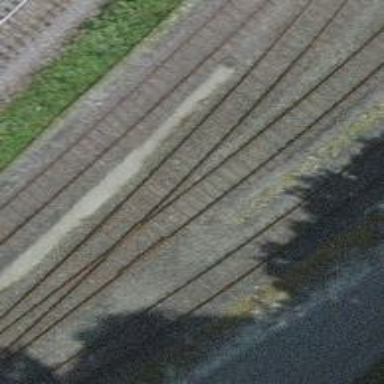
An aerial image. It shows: Single-track spur railway line.